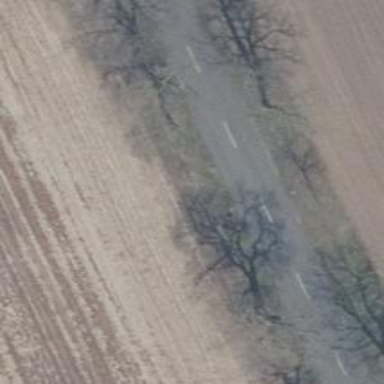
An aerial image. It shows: Row of trees in natural setting.